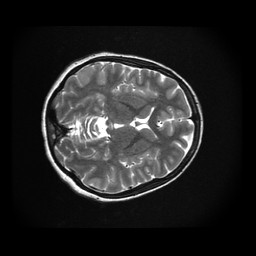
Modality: T2w
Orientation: axial
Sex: female
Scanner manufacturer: ge
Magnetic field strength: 3 T
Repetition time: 5 s
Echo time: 0.1022 s